Current action and preconditions to check: trajectory_clear

Your task: For each precondition in the list above, predict whether it will hold at this action.

Consider the current scene as observed from the mobile robot's camera, and analyze the predicted future states of all dynamic agents (e.g., people, animals, vehicles, or any moving entities) within the NEXT SECOND.

IMPORTANT: Only answer "very likely" if you are absolutely certain—based on strong, clear evidence—that a dynamic agent will violate the precondition in the predicted future state. Do NOT answer "very likely" for unlikely, ambiguous, or low-probability risks.

Ask yourself for each precondition: Is there a high probability, with clear and convincing evidence, that the predicted future states of any dynamic agent will interfere with the predicted future state of the currently executing action within the NEXT SECOND, causing that precondition to fail?

Assess the risk level based on these predictions. Use "likely" or "very likely" if motions create a clear risk of interference.

Use "neutral" or "improbable" if agents are nearby but their predicted paths are clearly diverging or non-conflicting.

Failure Risk Categories: "very improbable", "improbable", "neutral", "likely", "very likely"

Answer Format: Output ONLY the probability_of_failure value from these categories: "very improbable", "improbable", "neutral", "likely", "very likely"

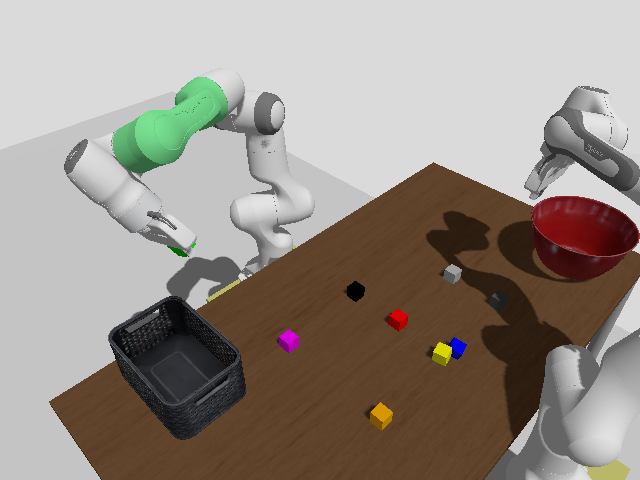

Answer: very improbable